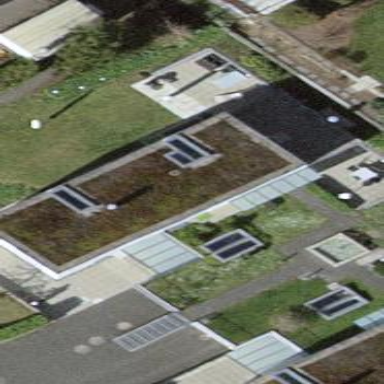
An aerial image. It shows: View of roof of building.